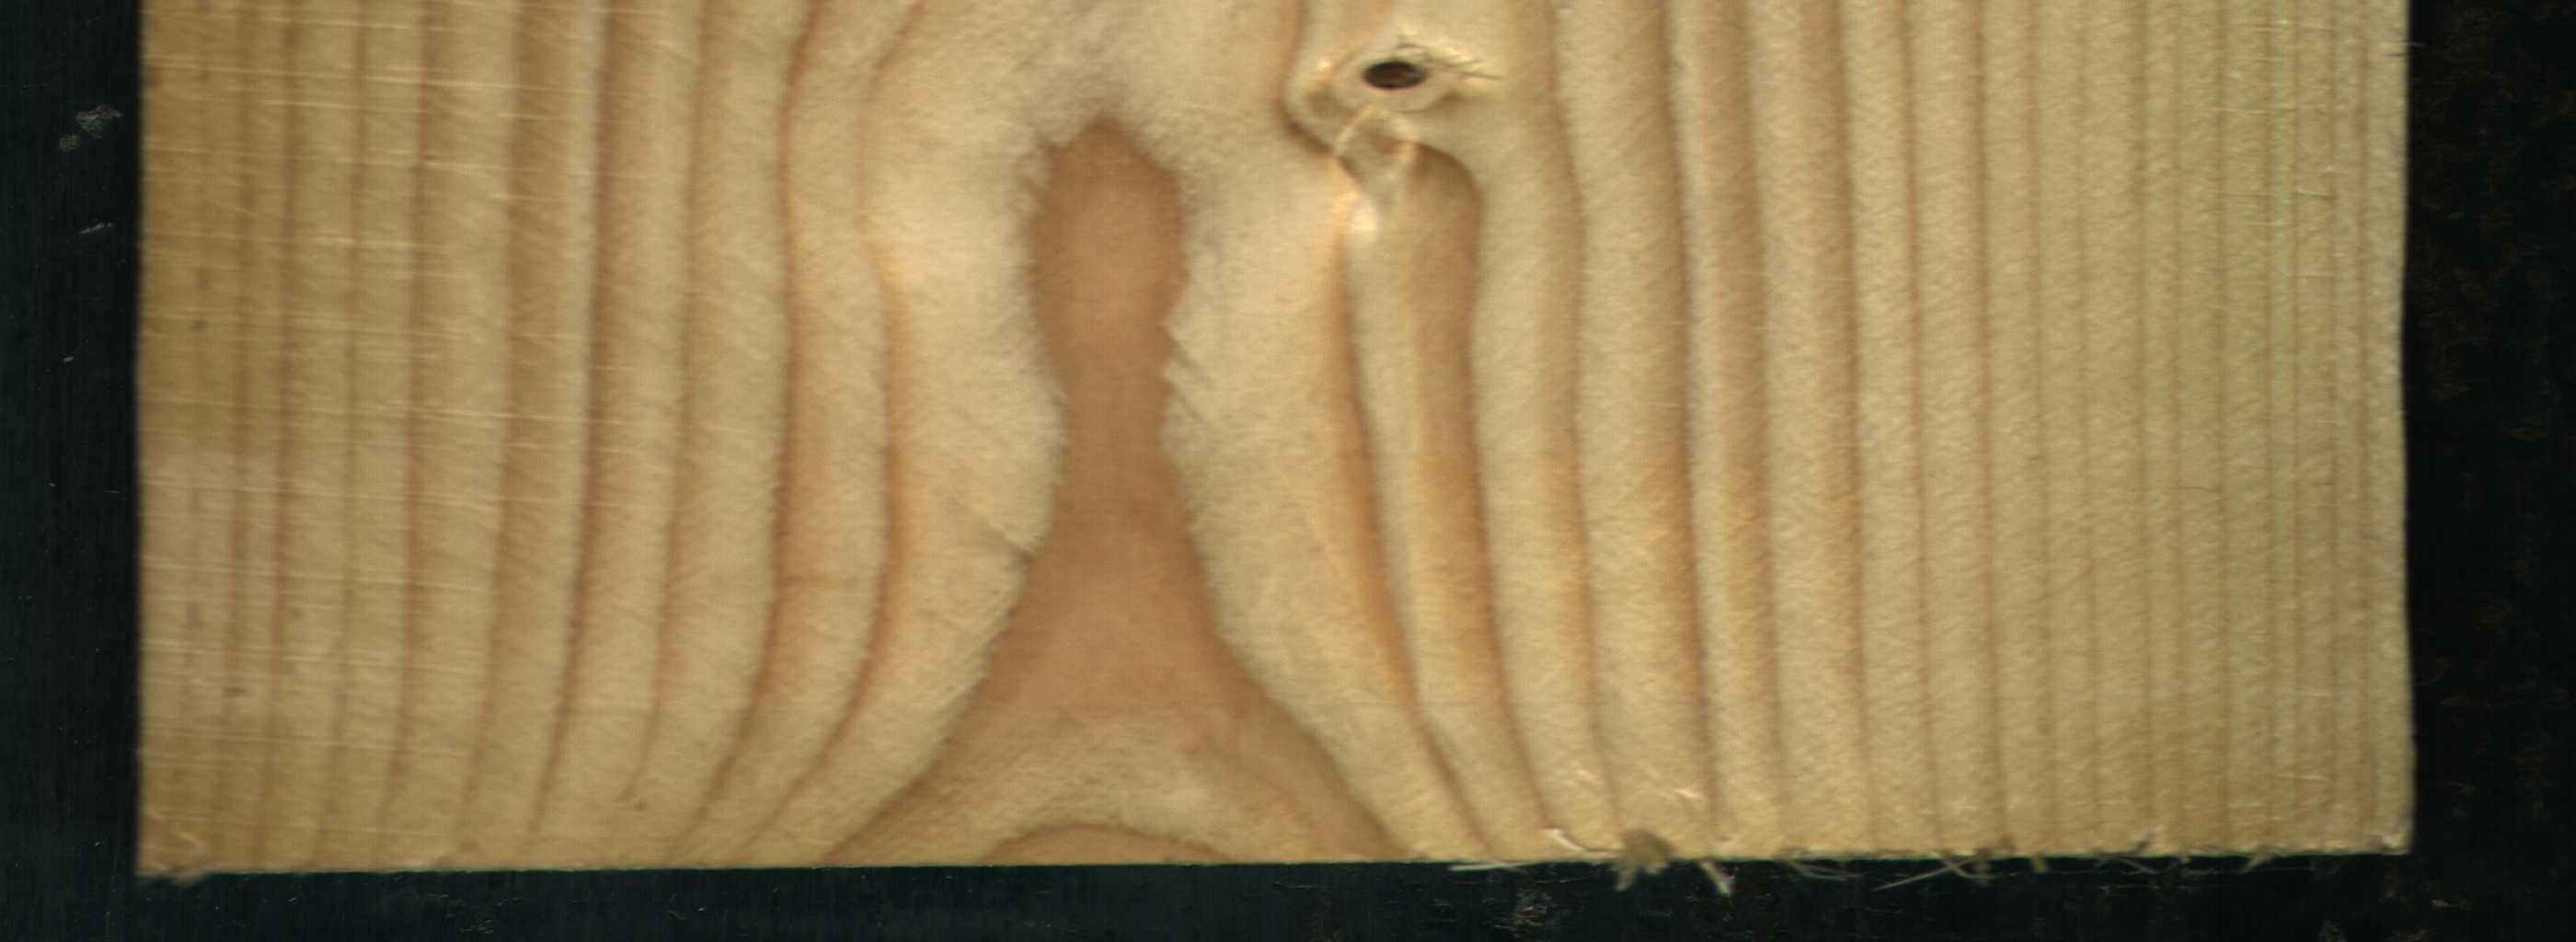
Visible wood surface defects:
Dead_Knot
Live_Knot